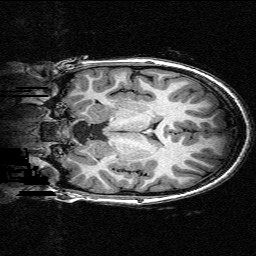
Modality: T1w
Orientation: coronal
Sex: female